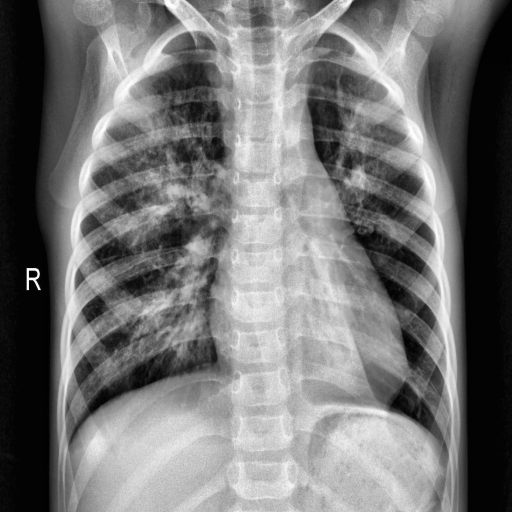
Finding: PNEUMONIA